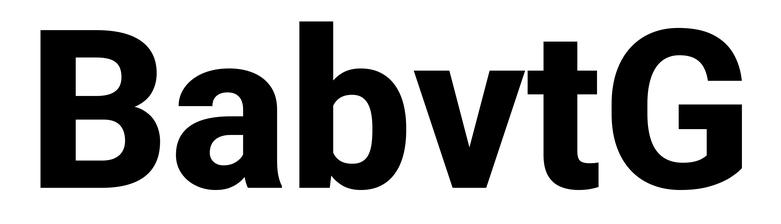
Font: Roboto_ExtraBold